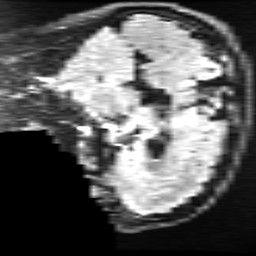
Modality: FLAIR
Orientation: sagittal
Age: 38
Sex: male
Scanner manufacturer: ge
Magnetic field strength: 3 T
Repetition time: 11 s
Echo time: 0.1497 s